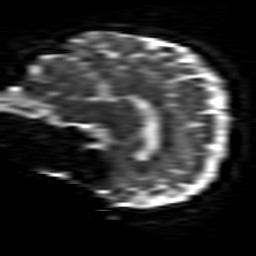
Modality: ADC
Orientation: sagittal
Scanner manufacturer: ge
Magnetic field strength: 1.5 T
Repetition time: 8 s
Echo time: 0.0975 s